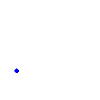
Particle: electron